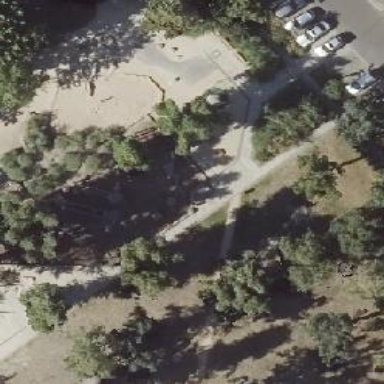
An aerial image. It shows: Playground featuring climbing frame.